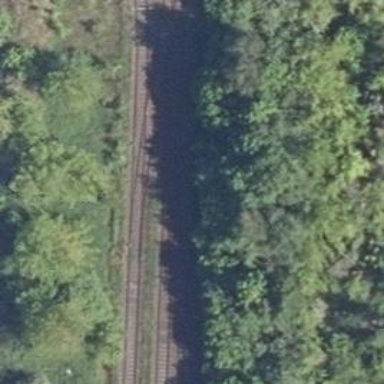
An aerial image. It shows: Railway switch.